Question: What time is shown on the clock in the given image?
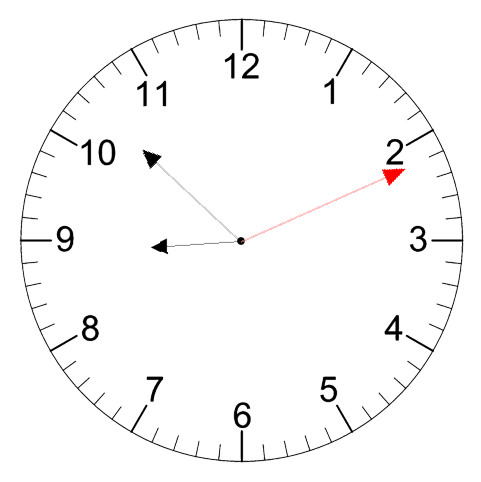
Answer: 08:52:11